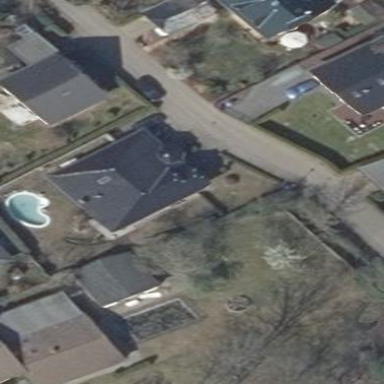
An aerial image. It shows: Detached building with half-hipped roof.